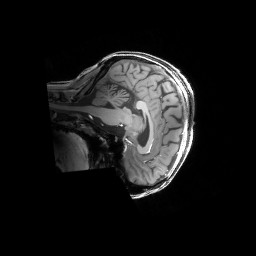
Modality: T1w
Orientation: sagittal
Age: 30
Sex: female
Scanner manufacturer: siemens
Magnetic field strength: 6.98 T
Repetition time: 2.37 s
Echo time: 0.00231 s